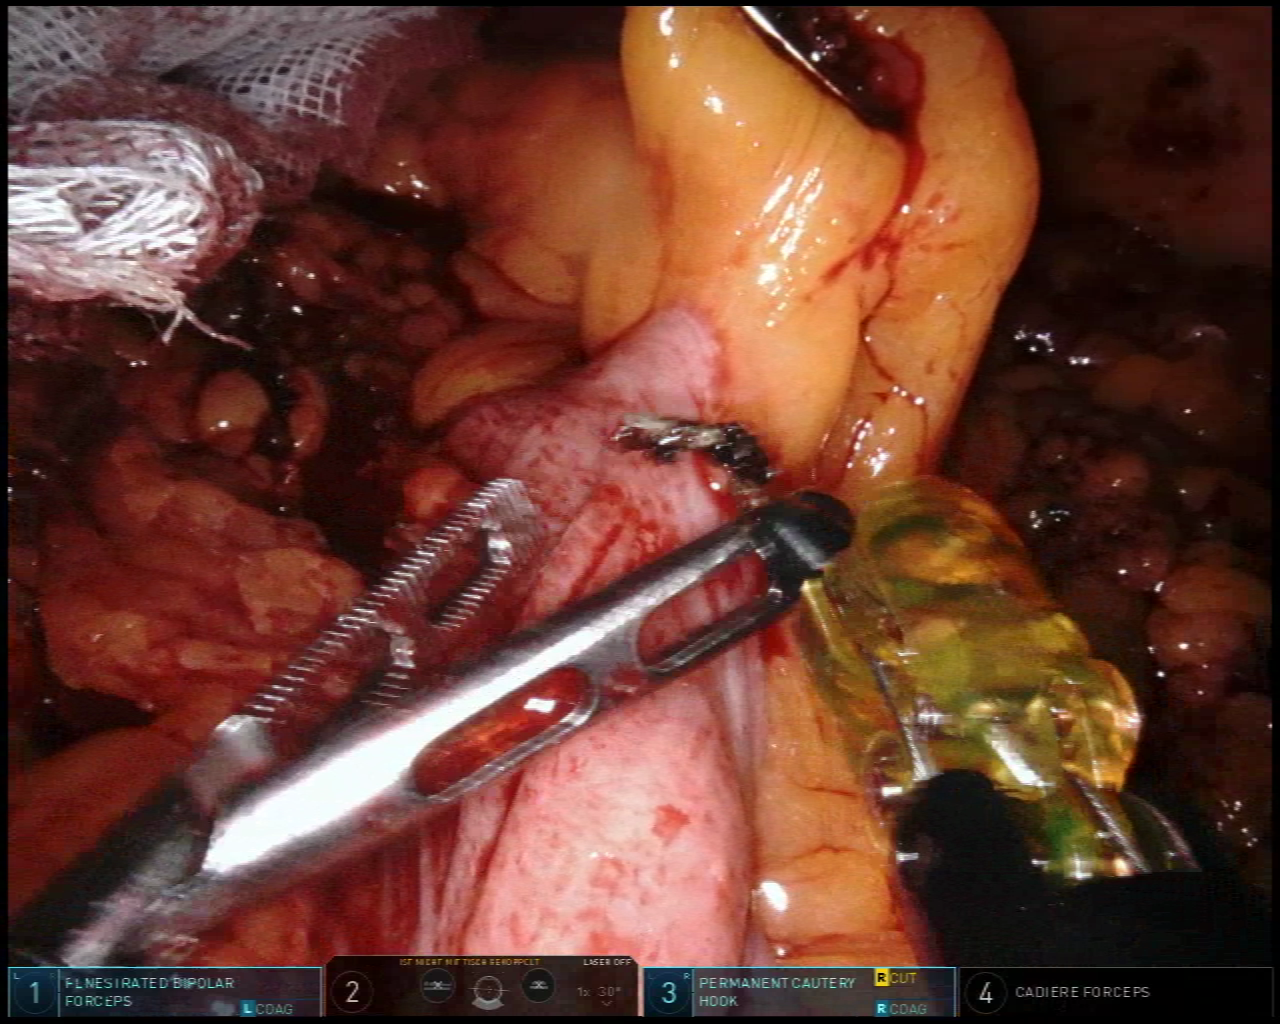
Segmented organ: colon
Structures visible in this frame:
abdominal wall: no
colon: yes
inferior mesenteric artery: no
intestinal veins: no
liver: no
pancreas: no
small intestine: no
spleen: no
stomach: no
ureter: no
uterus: no
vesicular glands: no